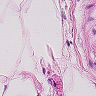
Metastatic tissue present: no